Question: I am dealing with a set of time series data. And I have separated this set into 108 windows by time(a single time window is 1-month long). And then I plot a histogram for each window. So I have 108 histograms, from time window1 to window108 they are in chronological order(from November 2006 to October 2015, 108 time windows).
What I want to do:
is to plot all these 108 histograms as a one horizontally long histogram. So it is like to add them altogether. For example, plot histogram for window1, and right after the histogram for window1 without having any gap there need to be a histogram for window2 and 3,4,5,6,,,,,,until window 108. How do I do this in Python?

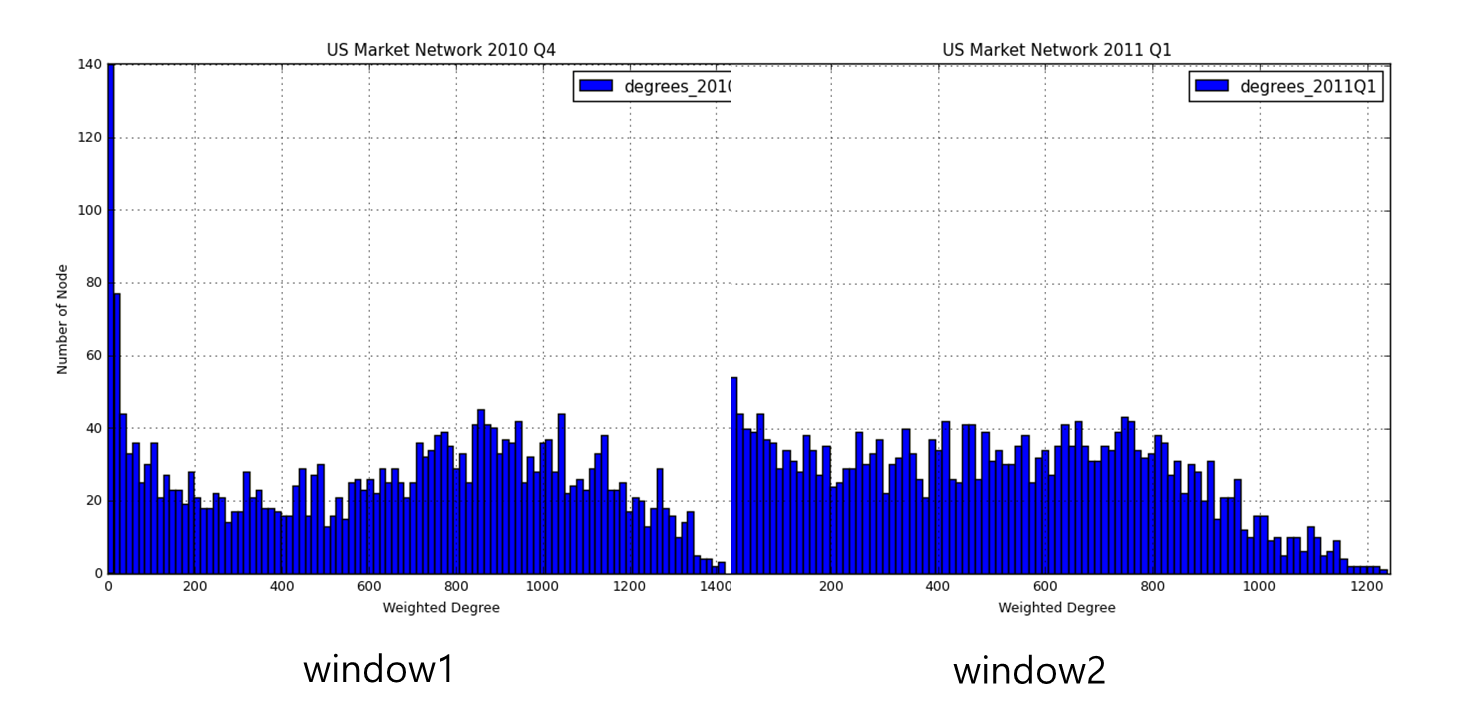
Answer: This might be helpful:
'''
plt.figure(figsize = (4,4))
gs1 = gridspec.GridSpec(4, 4)
gs1.update(wspace=0.0, hspace=0.) # set the spacing between axes.
for i in range(16):
ax1 = plt.subplot(gs1[i])
plt.axis('on')
ax1.set_xticklabels([])
ax1.set_yticklabels([])
ax1.set_aspect('equal')
# plt.subp
plt.show()
'''
You need to control the spacing between subplots. The for loop removes the tick labels and does some other formatting, and you want to change them for your situation.
source:
<URL>